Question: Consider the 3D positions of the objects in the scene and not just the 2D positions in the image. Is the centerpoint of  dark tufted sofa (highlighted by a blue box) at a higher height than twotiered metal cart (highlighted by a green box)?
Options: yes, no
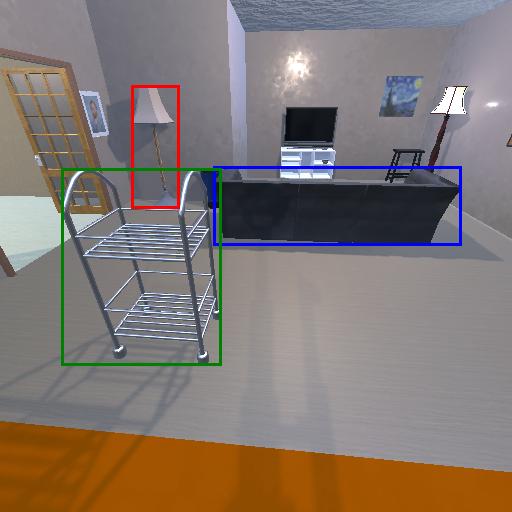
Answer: yes